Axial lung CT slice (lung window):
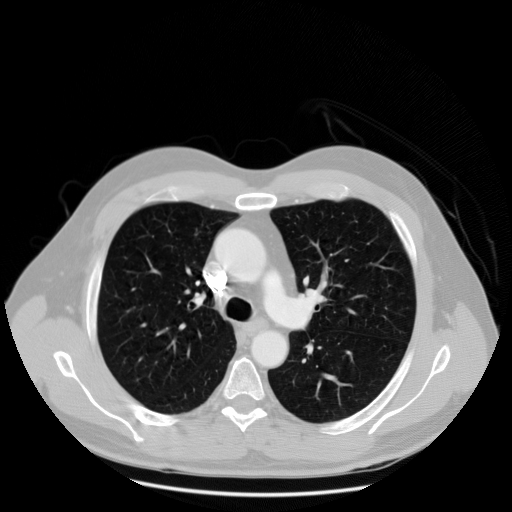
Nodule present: no